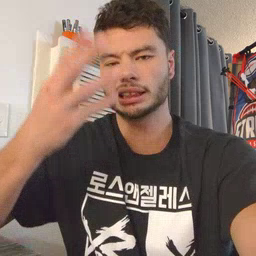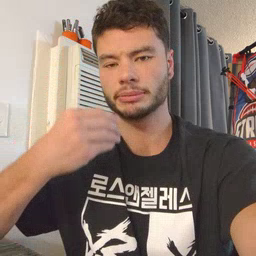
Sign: sleepy